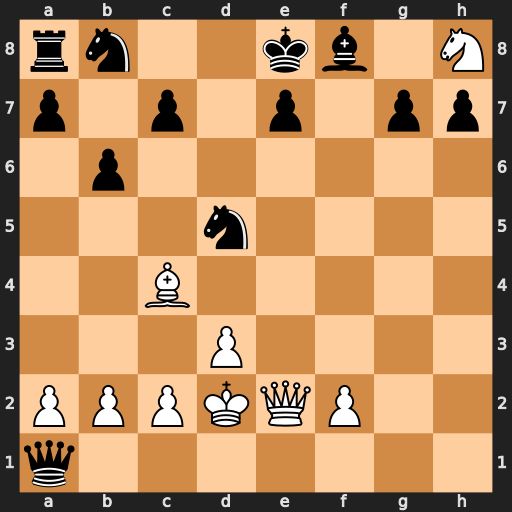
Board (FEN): rn2kb1N/p1p1p1pp/1p6/3n4/2B5/3P4/PPPKQP2/q7
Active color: w
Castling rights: q
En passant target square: -
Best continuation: Qe6 Nd7 Qf7+ Kd8 Qxd5